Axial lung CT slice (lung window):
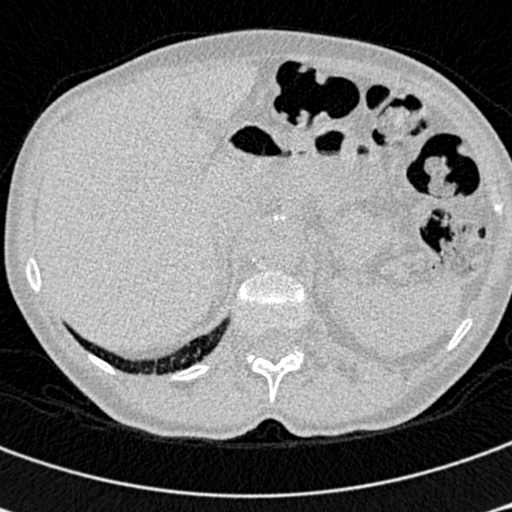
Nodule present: no